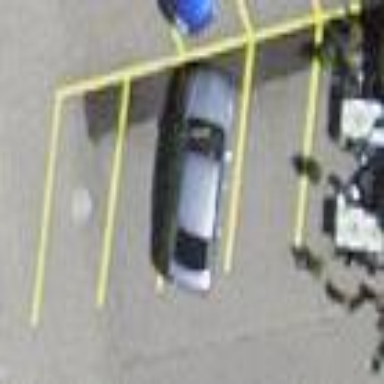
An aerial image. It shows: Parking area with surface.